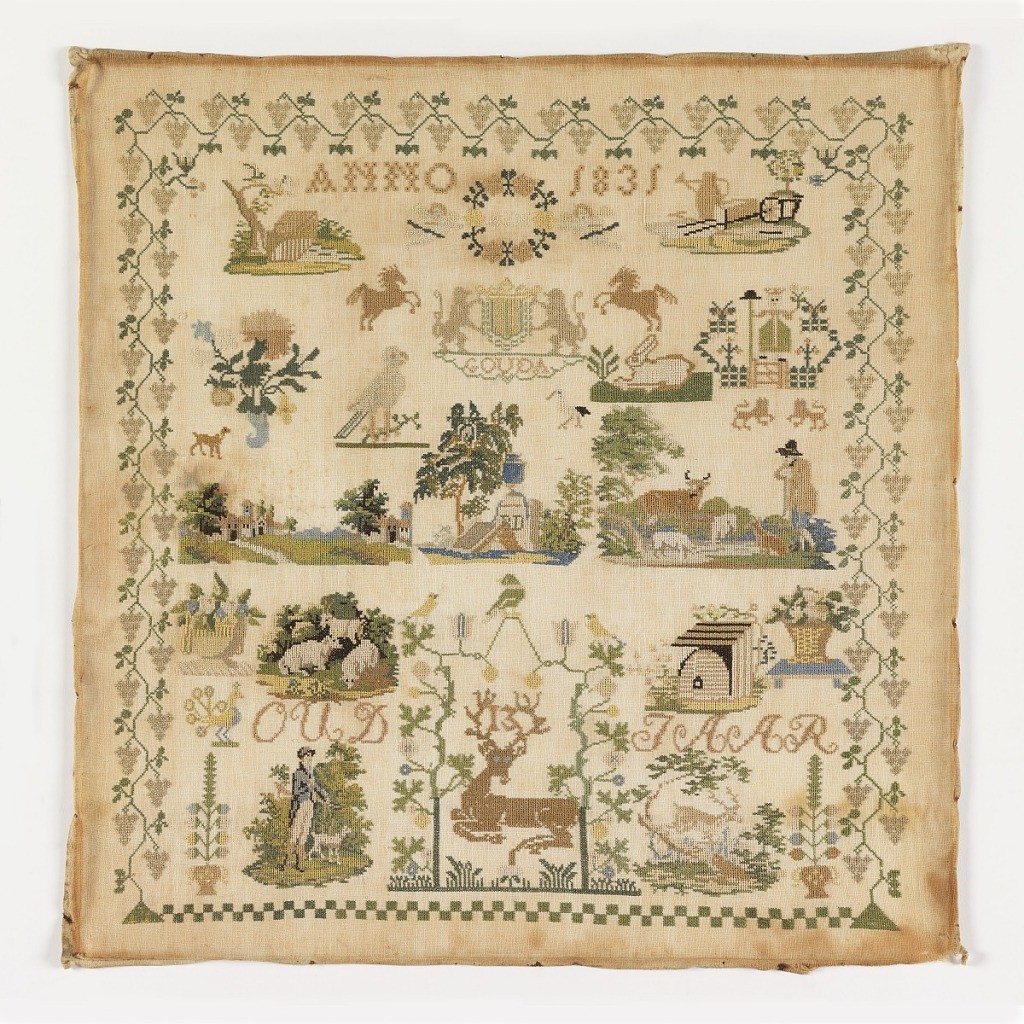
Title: Sampler
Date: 1831
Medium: silk embroidery on cotton foundation Technique: embroidered in cross and eyelet stitches on plain weave foundation Label: cotton embroidered with silk in cross and eyelet stitches
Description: Square sampler with a grape vine border,  ANNO 1831 at the top, the initials ADI in a floral wreath flanked by putti, and the crest of the Netherlands with Gouda embroidered beneath. Surrounded by various scenes, including a tomb with a weeping willow, a shepherd with a cow and sheep, a gentleman walking with a dog, a beehive, and various birds, deer, rabbits, and baskets of flowers.